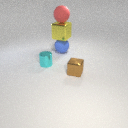
large red rubber sphere above large yellow metal cube